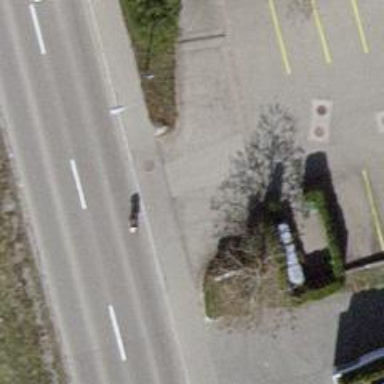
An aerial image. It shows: Unmarked crossing on the road.